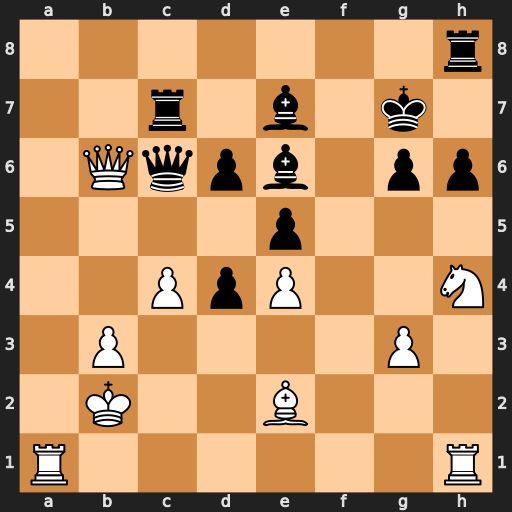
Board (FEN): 7r/2r1b1k1/1Qqpb1pp/4p3/2PpP2N/1P4P1/1K2B3/R6R
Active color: w
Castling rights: -
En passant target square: -
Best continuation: Qxc6 Rxc6 Ra7